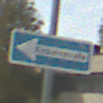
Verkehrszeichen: EinbahnstrasseLinksweisend
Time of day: Midday
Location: Outdoor (Suburban)
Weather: PartlyCloudy
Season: Summer
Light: Natural